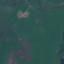
Land use / land cover class: Pasture